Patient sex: M
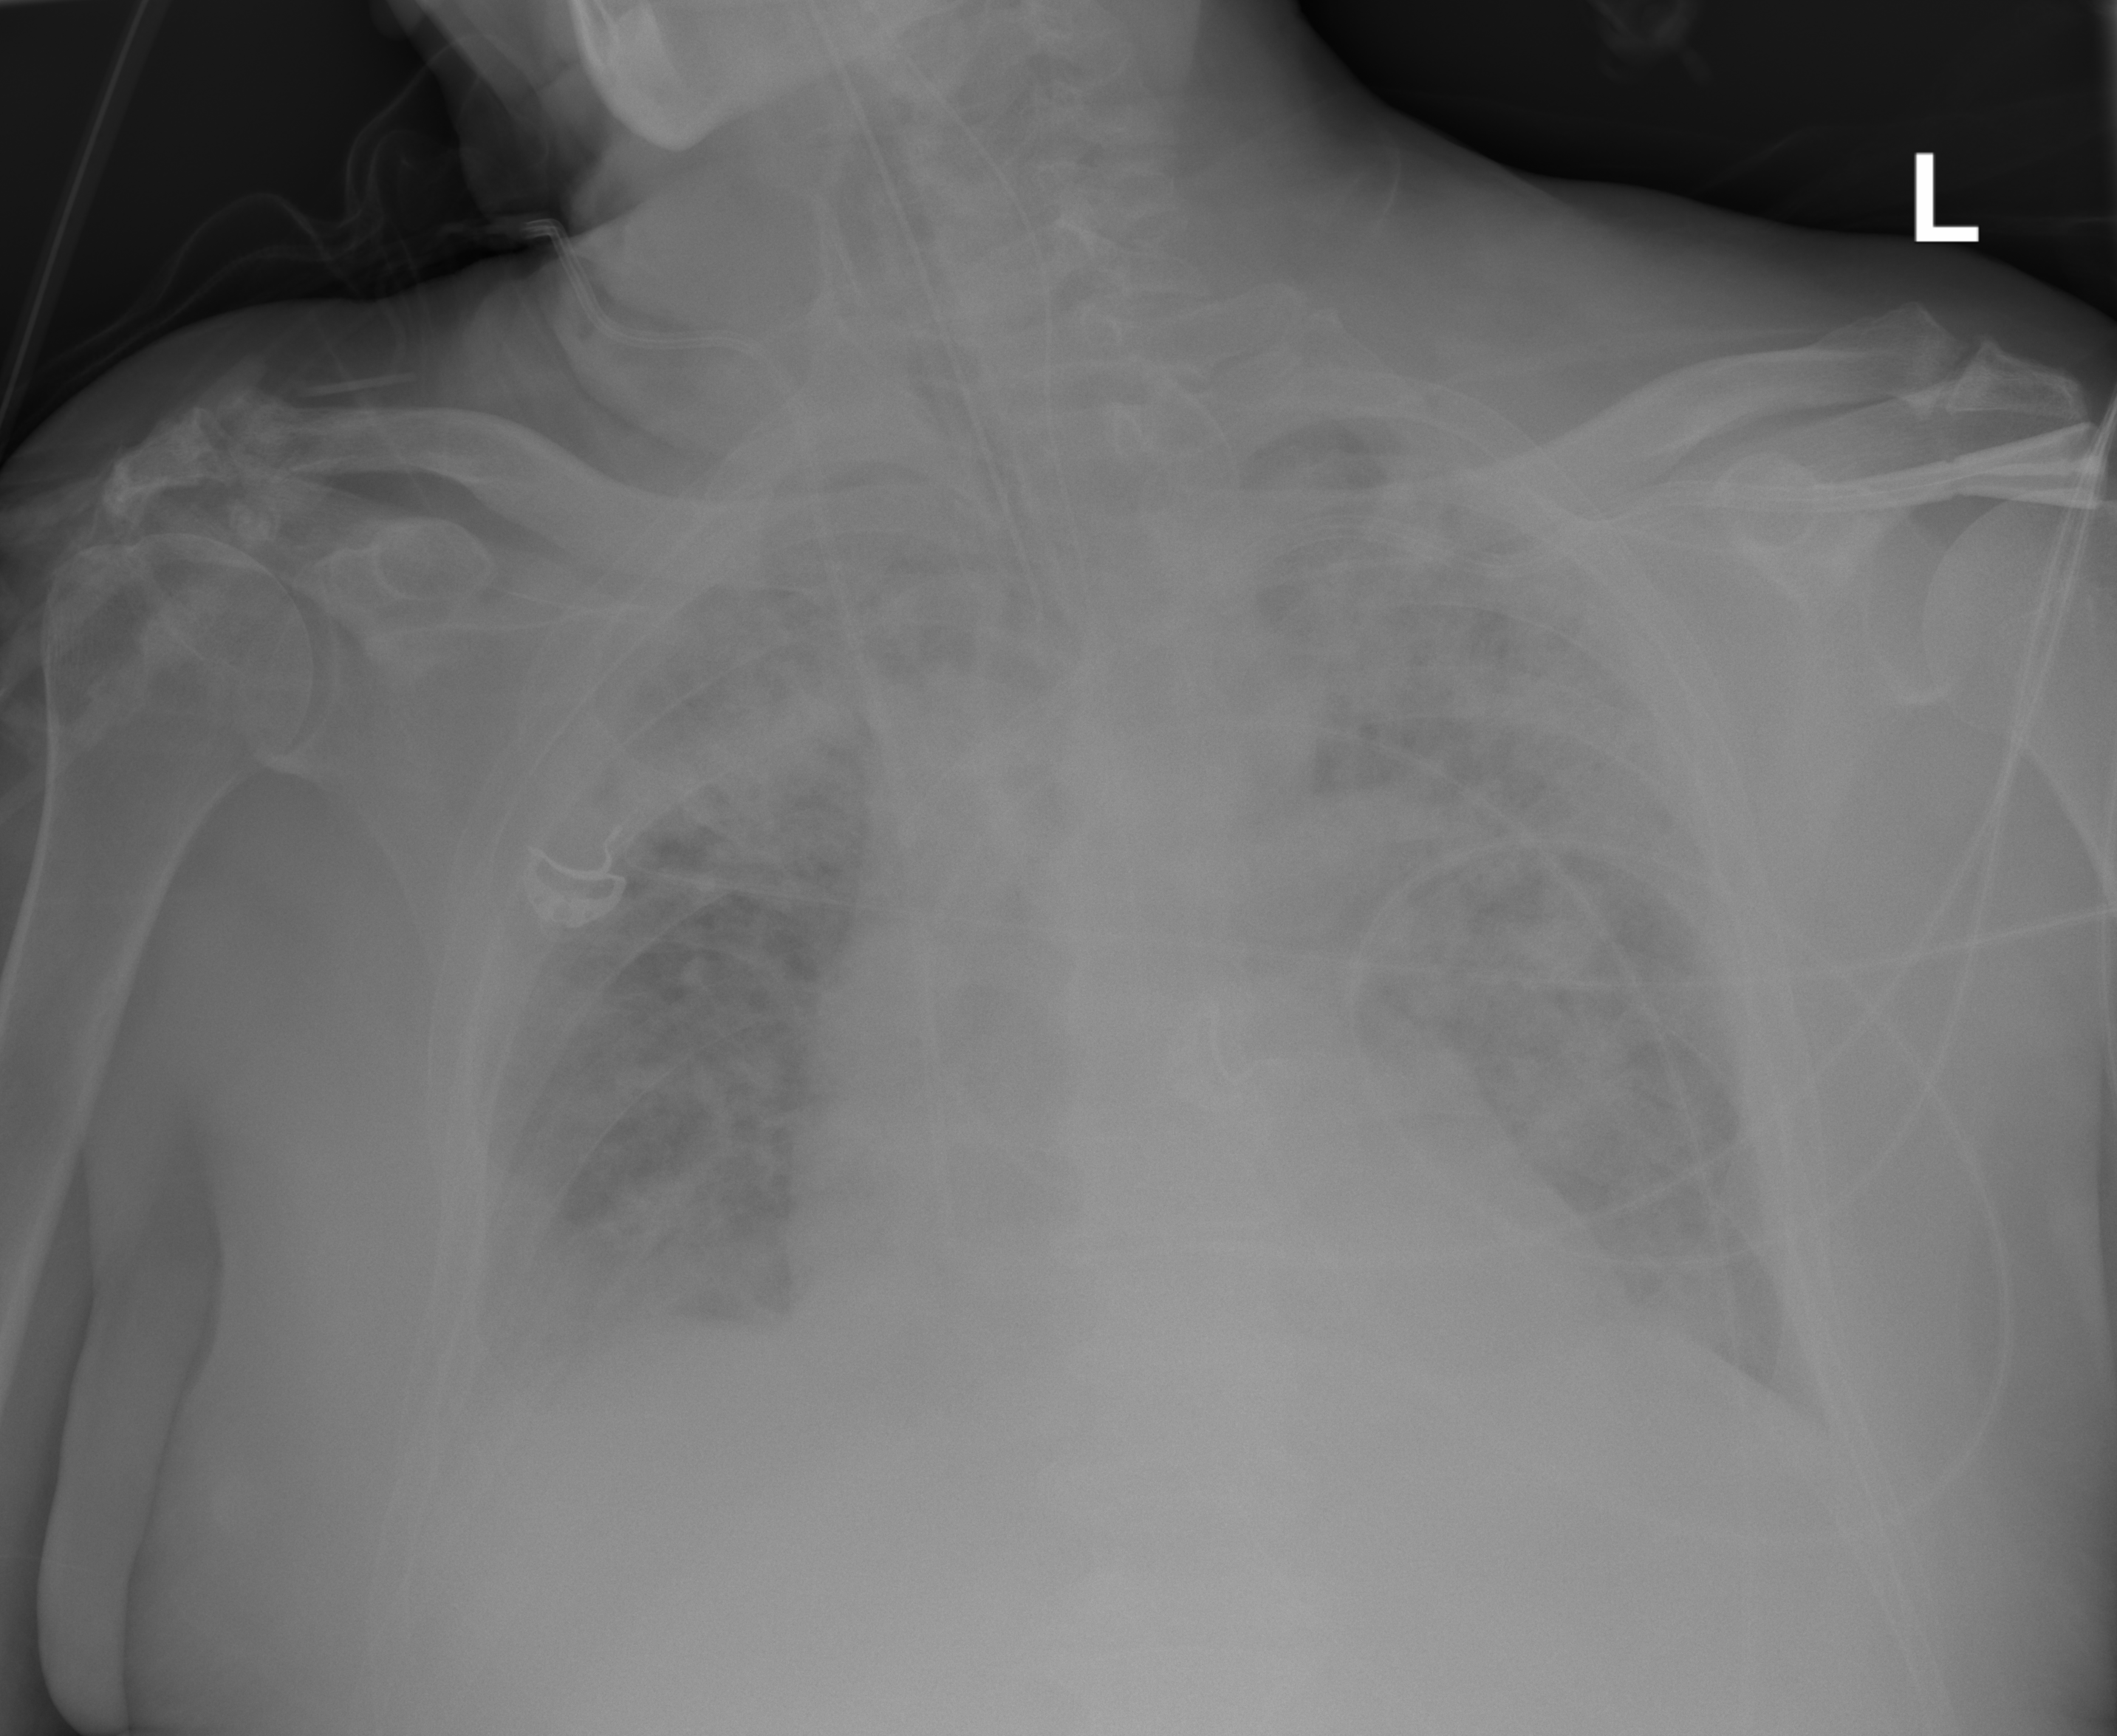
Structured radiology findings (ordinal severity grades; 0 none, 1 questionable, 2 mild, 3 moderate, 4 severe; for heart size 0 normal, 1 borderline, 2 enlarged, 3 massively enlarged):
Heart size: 2
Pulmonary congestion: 2
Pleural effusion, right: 2
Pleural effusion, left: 0
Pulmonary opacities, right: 4
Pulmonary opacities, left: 4
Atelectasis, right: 0
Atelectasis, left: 0